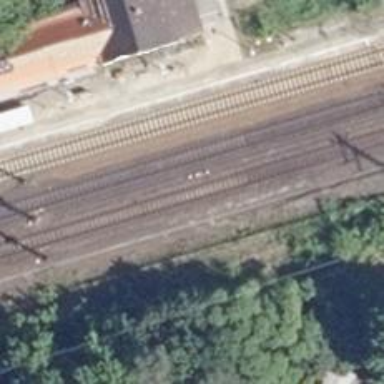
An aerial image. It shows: Railway with electrified contact lines.